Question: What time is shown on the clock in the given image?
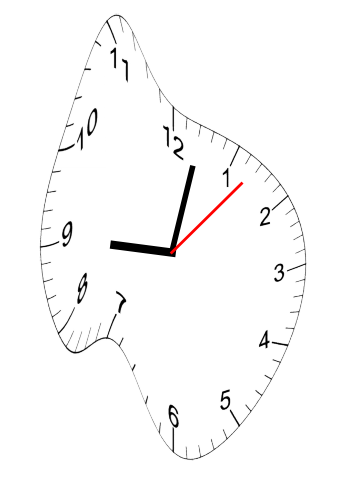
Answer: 09:02:07